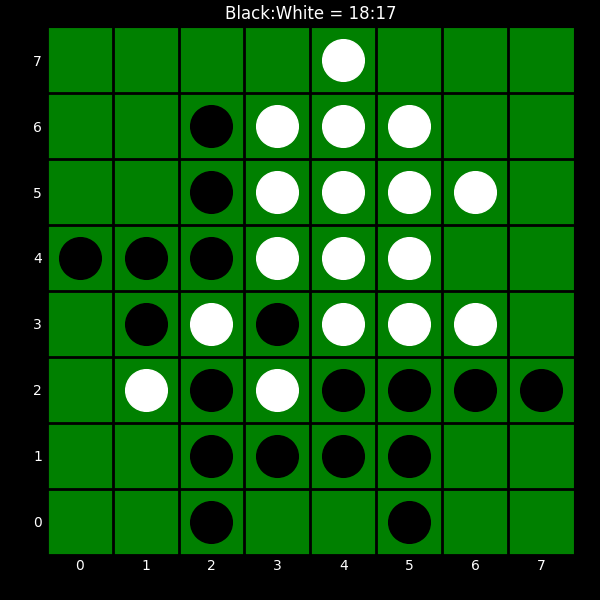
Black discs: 18
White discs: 17